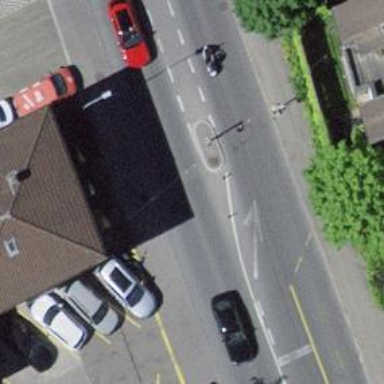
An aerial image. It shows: Traffic calming island.